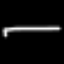
Label: line